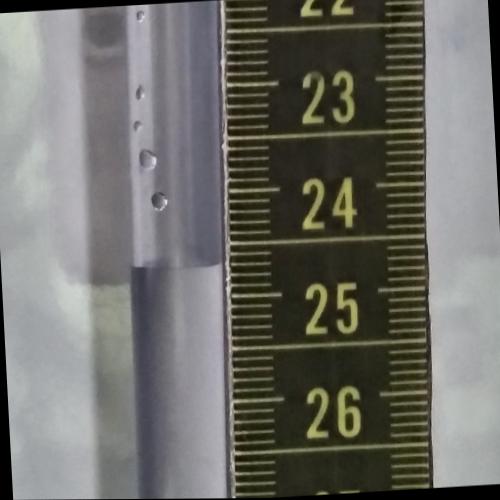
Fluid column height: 24.7 cm